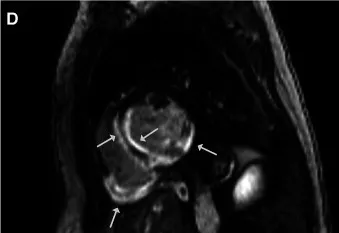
(C) Contrast-enhanced CT showing small, irregular foci in both lungs compatible with pulmonary sarcoidosis stage 3.
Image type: radiology (mri)